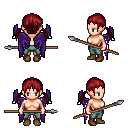
a pixel art fantasy rpg character, female body template, human, light skin, purple wings, teal pants, brunette twin-tailed hairstyle, brown shoes, spear, four views (front, back, left, right), 2x2 character sprite sheet, small pixel art, hard edges, no anti-aliasing